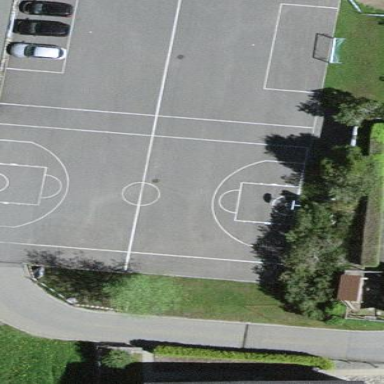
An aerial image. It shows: Asphalt pitch designated for leisure land activities.